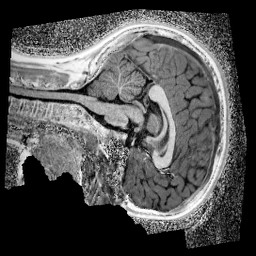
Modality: UNIT1_denoised
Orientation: sagittal
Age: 11
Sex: male
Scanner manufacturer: siemens
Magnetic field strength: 3 T
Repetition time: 4 s
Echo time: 0.00299 s